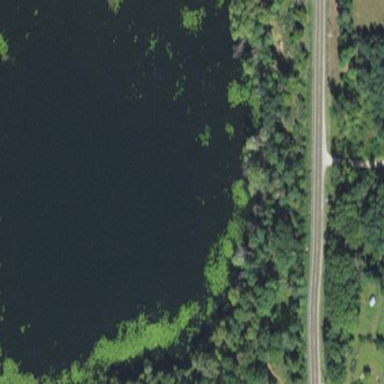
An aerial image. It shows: Beautiful lake surrounded by nature.